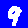
Digit: 9